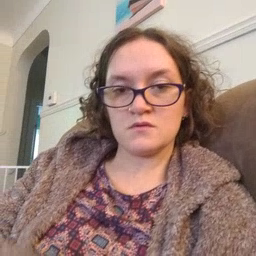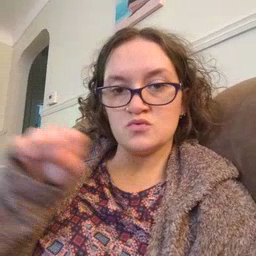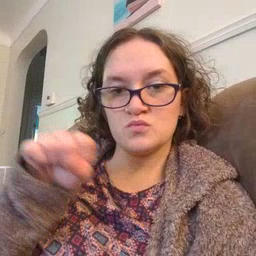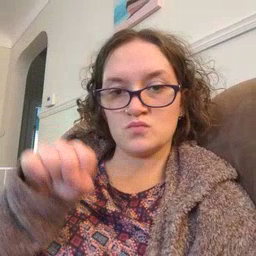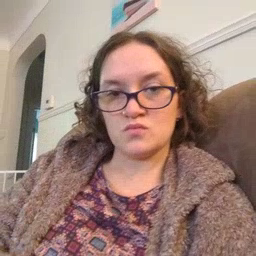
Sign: shoe